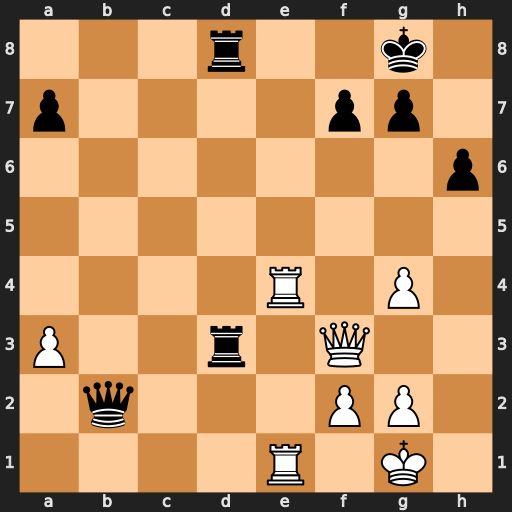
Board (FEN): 3r2k1/p4pp1/7p/8/4R1P1/P2r1Q2/1q3PP1/4R1K1
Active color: w
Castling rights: -
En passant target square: -
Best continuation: Re8+ Rxe8 Rxe8+